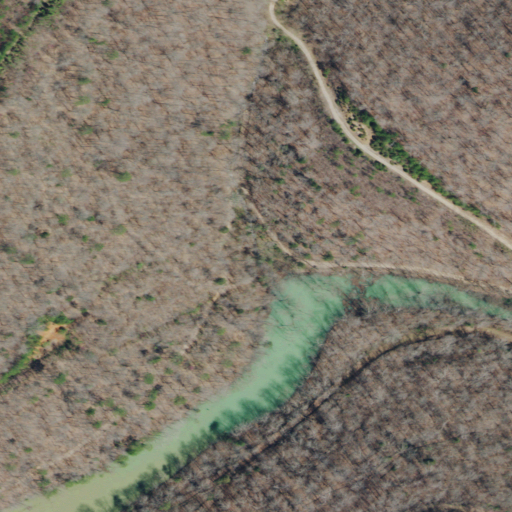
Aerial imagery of valley in Tennessee named Mattox Hollow containing deciduous forest, shrub, mixed forest, open water, and grassland